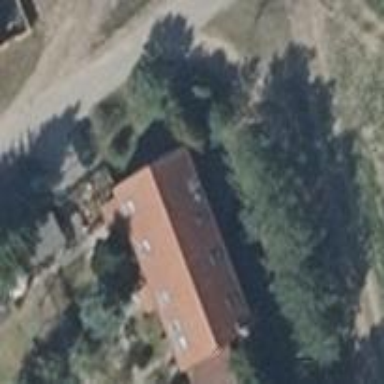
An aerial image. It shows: House with flat red roof.